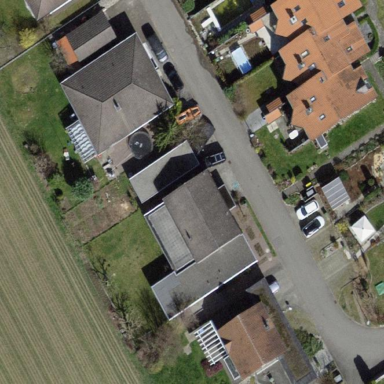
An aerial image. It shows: Building with tile roof.